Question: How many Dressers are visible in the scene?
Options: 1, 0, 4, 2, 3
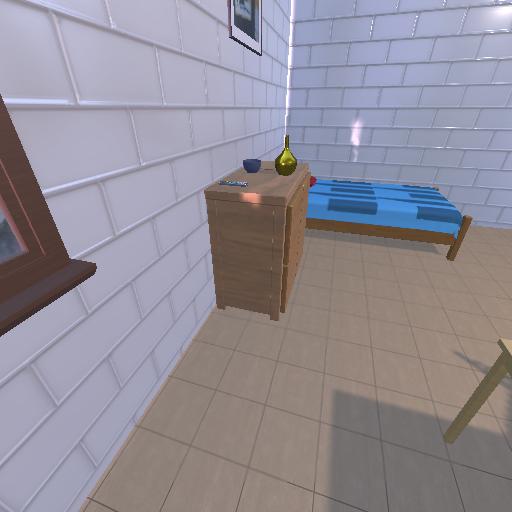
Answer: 1